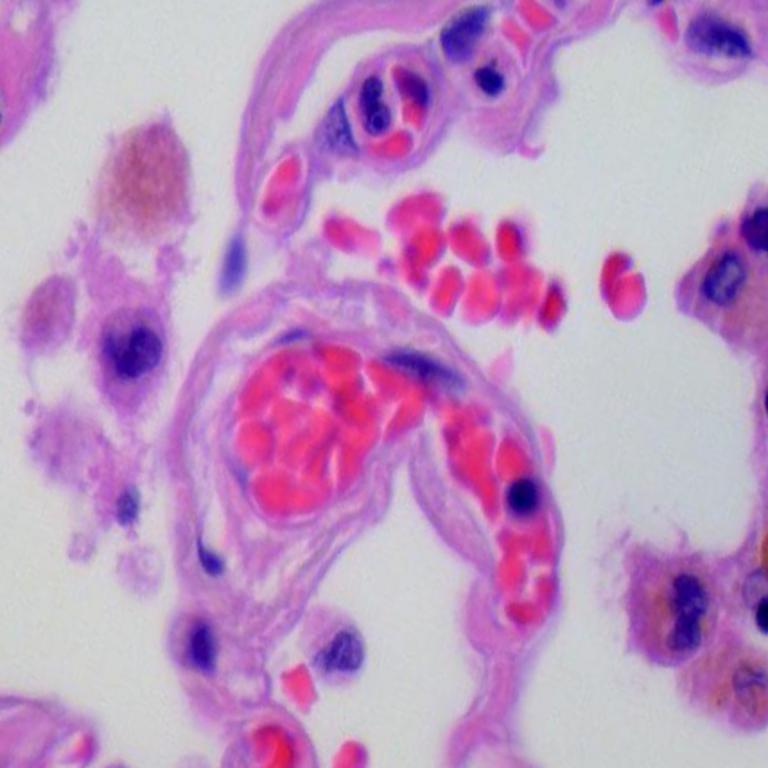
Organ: lung
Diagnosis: benign